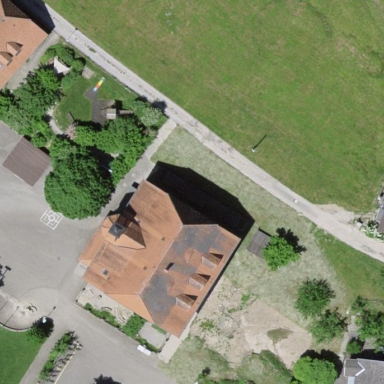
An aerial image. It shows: School building.